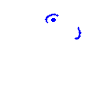
Particle: kaon